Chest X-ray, AP view. Patient: 61 years old, sex F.
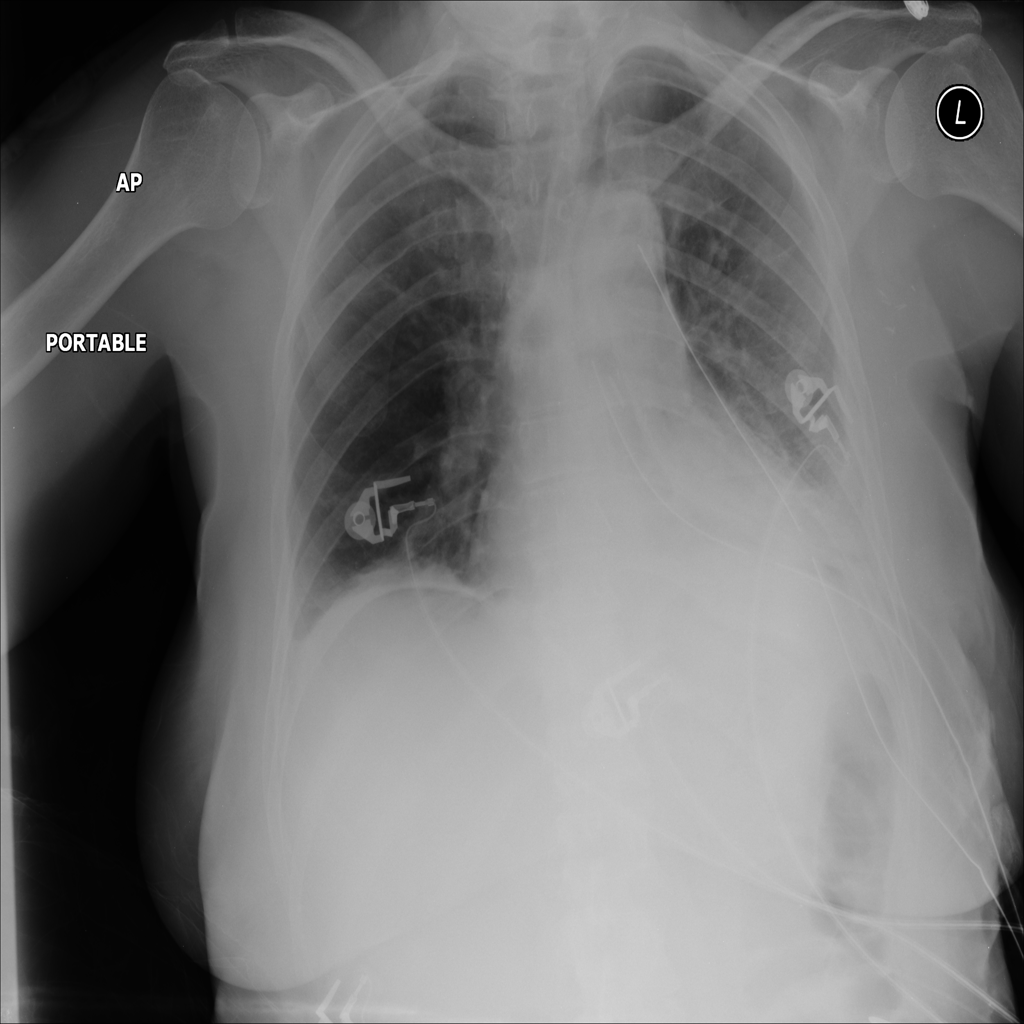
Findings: Atelectasis